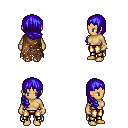
a pixel art fantasy rpg character, female body template, human, tanned skin, brown tattered cape, gold greaves, blue right-swept hairstyle, bracelets, four views (front, back, left, right), 2x2 character sprite sheet, small pixel art, hard edges, no anti-aliasing